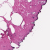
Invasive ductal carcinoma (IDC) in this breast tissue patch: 0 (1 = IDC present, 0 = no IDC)